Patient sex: F
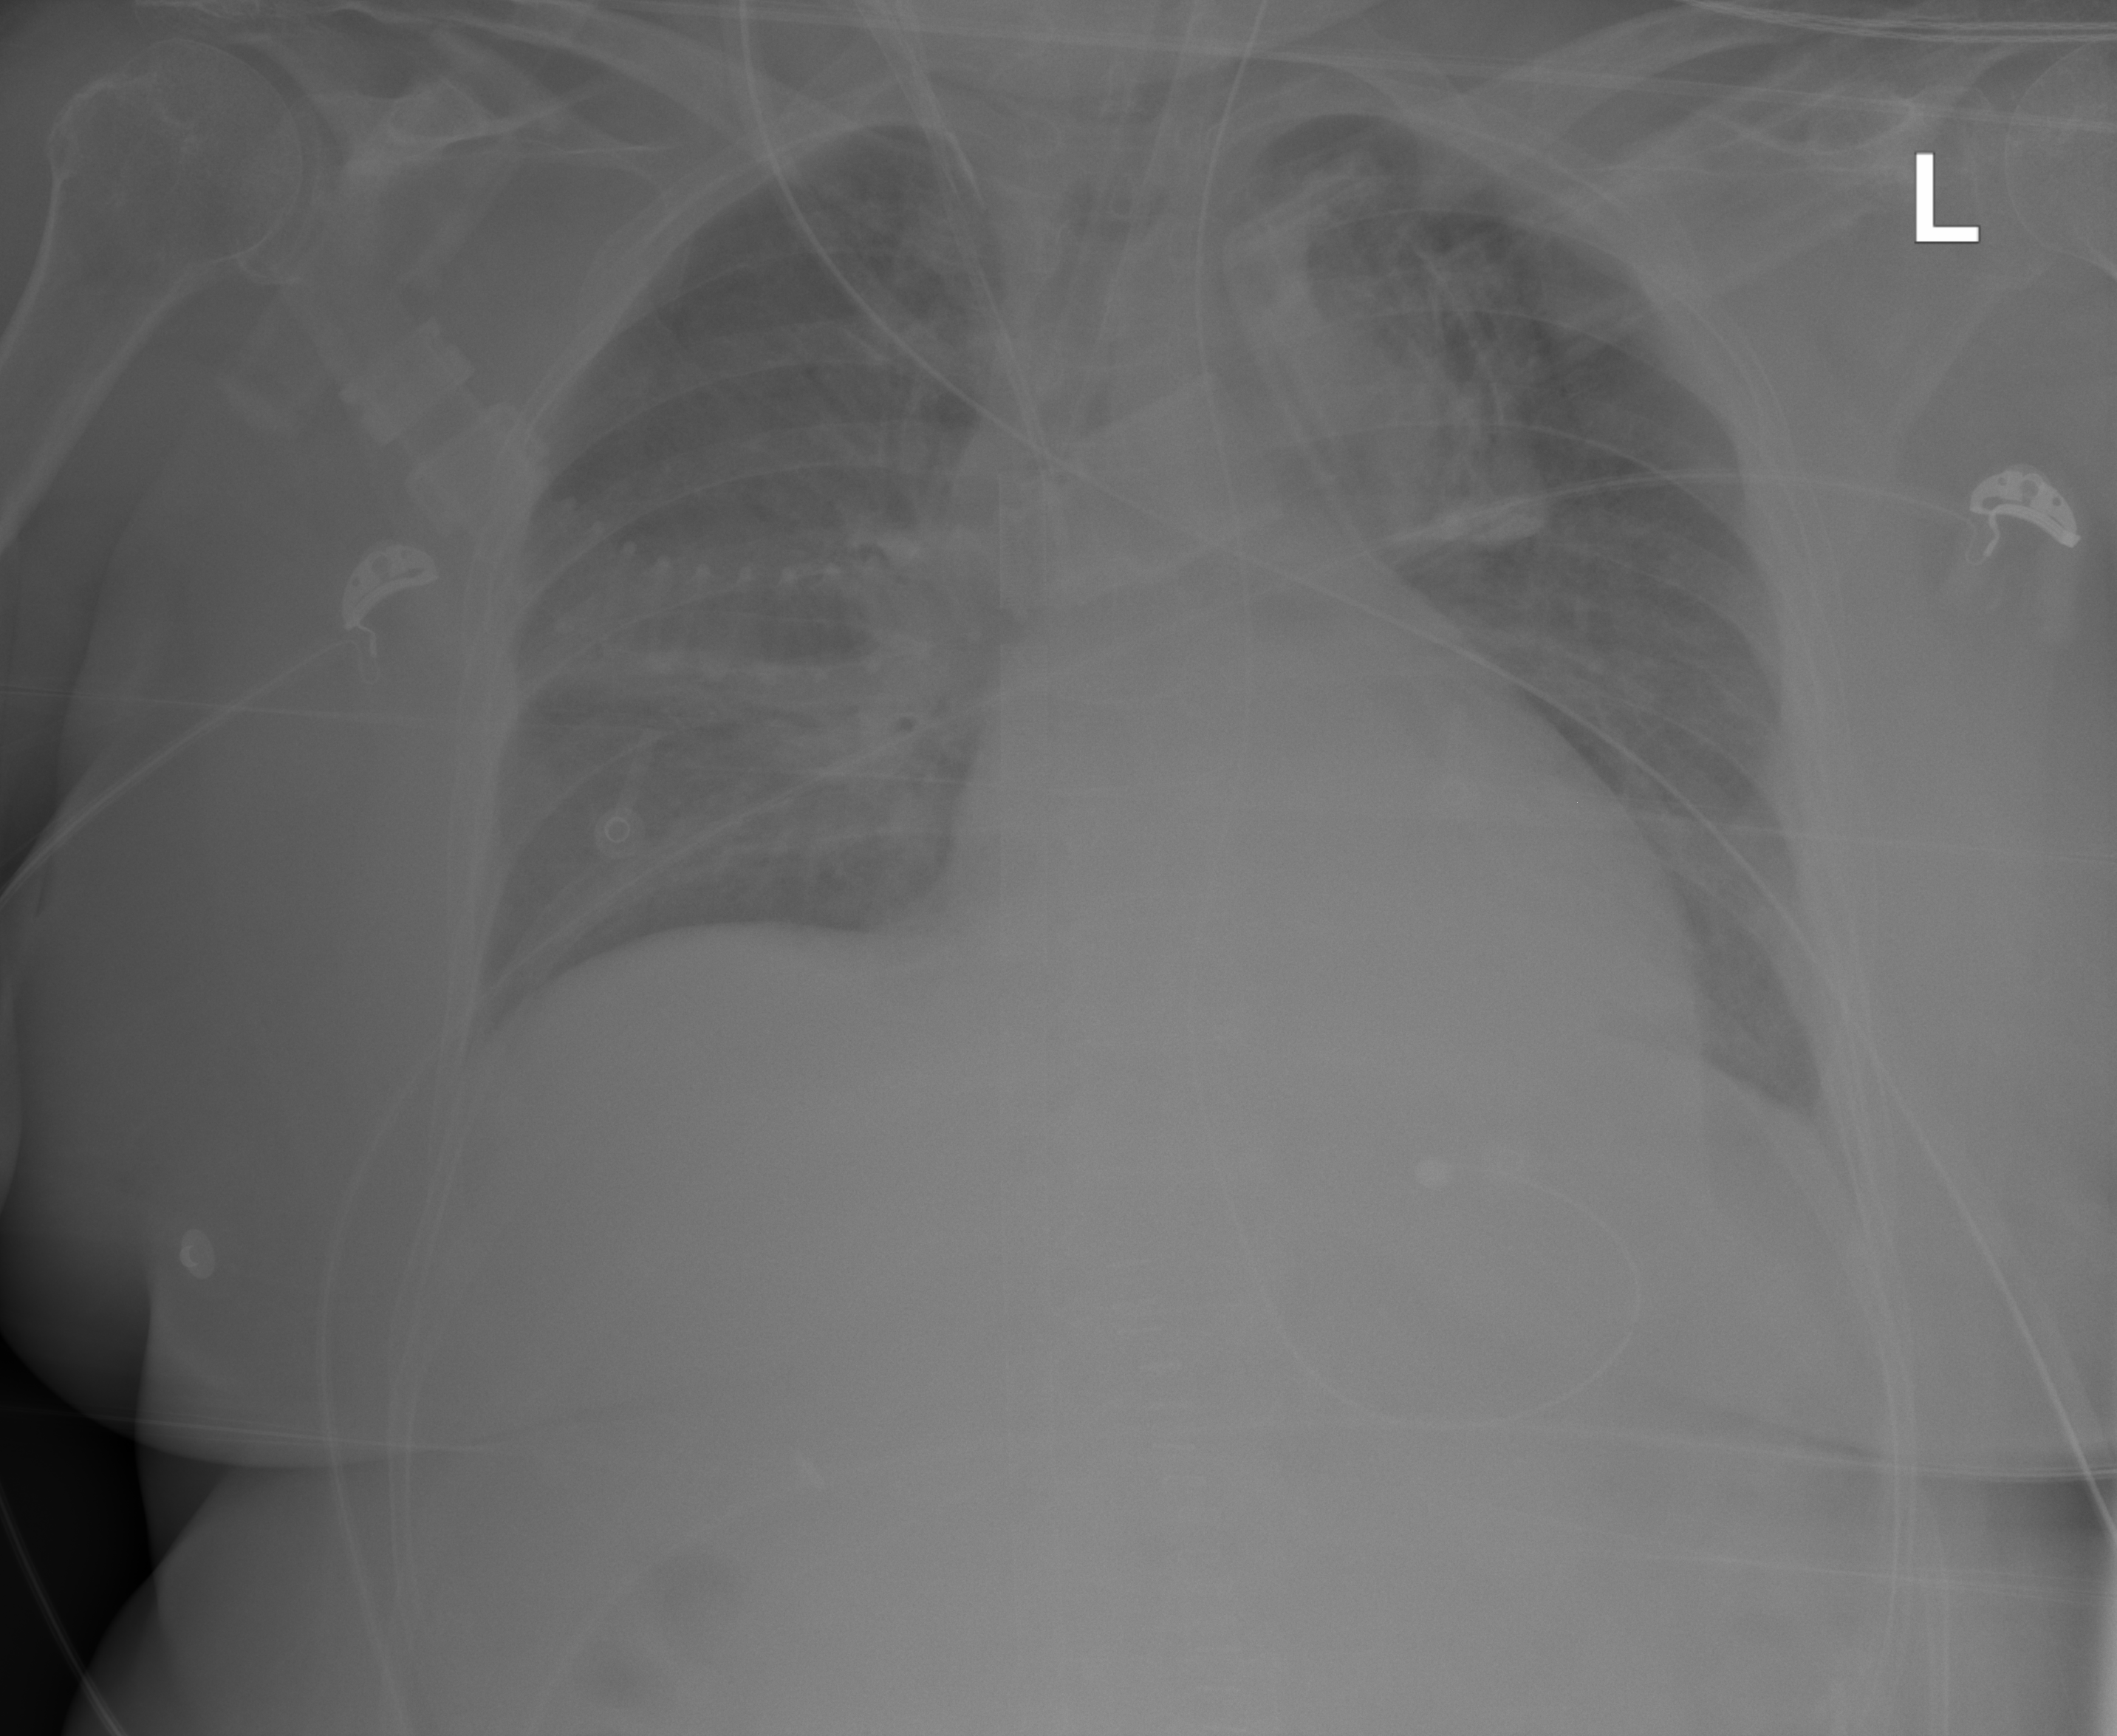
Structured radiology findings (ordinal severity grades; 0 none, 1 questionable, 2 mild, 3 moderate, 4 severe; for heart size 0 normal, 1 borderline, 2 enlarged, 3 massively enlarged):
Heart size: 2
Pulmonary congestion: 2
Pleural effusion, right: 0
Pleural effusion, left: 0
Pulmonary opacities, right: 3
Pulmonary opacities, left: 2
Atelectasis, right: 2
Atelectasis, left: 2